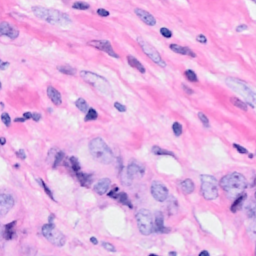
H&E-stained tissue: Breast